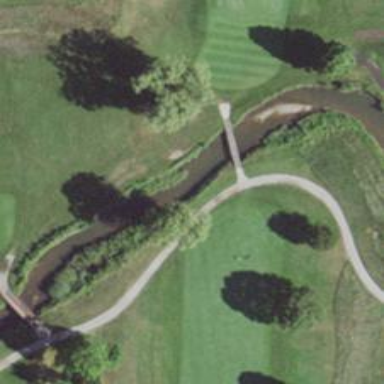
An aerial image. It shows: Path for both road and golf.